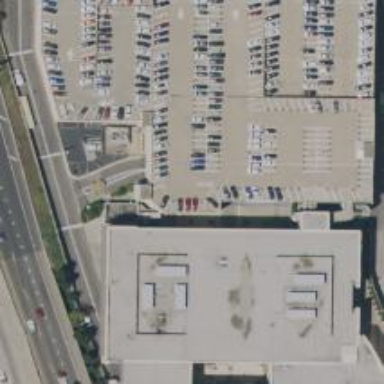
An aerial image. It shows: Multi-storey parking area with asphalt surface.